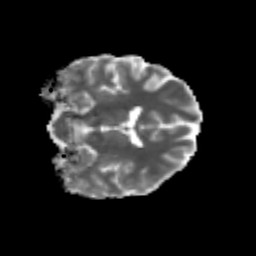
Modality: MD
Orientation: coronal
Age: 23
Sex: female
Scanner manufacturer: siemens
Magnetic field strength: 3 T
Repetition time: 3.5 s
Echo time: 0.125 s